Interaction volume radius: 5 \u00c5
Interaction volume height: 15 \u00c5
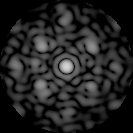
Disorder parameter: 0.5848